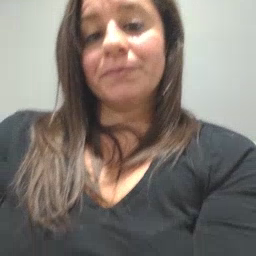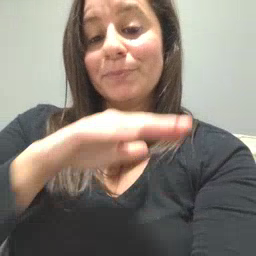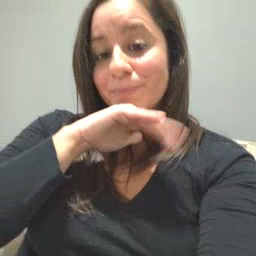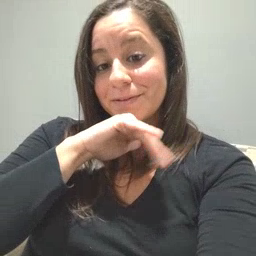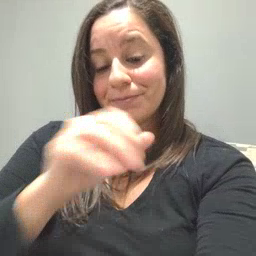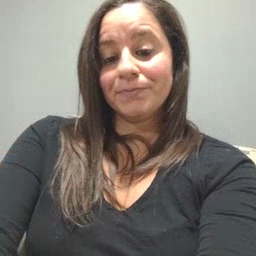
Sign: pig